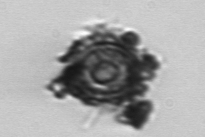
Label: Thalassiosira_TAG_external_detritus